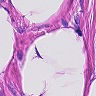
Metastatic tissue present: yes